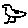
Label: bird